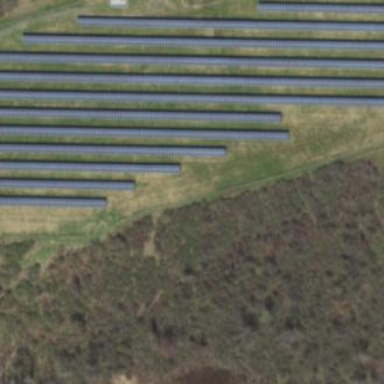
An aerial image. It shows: Solar power generator.